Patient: sex F, age 66
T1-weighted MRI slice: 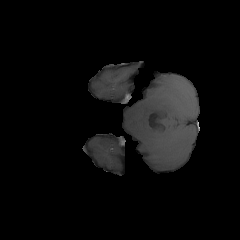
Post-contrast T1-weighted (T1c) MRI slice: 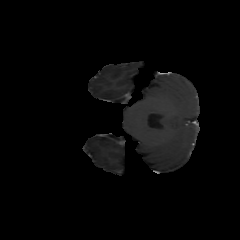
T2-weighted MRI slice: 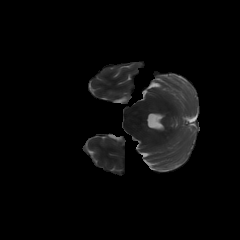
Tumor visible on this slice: no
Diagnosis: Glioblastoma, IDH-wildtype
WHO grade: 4